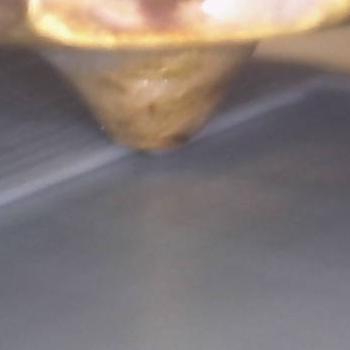
Flow rate: 59%